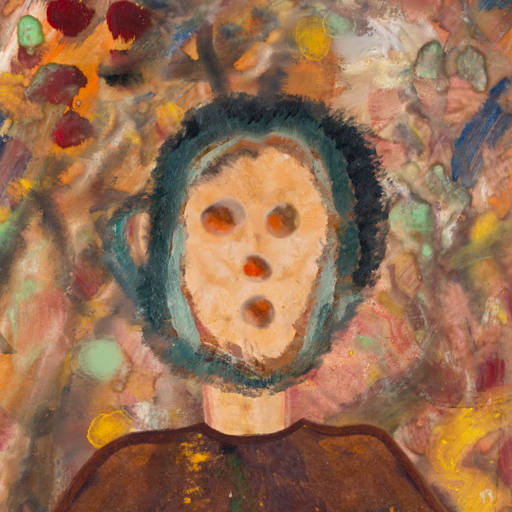
Background: Mother_And_Son_Mother, Head And Neck Front: Childish, Face Front: Rupkatha, Bust: Comrade, Hair Front: Boggyland, Head Accessory: Blank, Second Necklace: Blank, Necklace: Blank, Baby: Blank